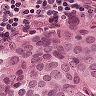
Metastatic tissue present: yes